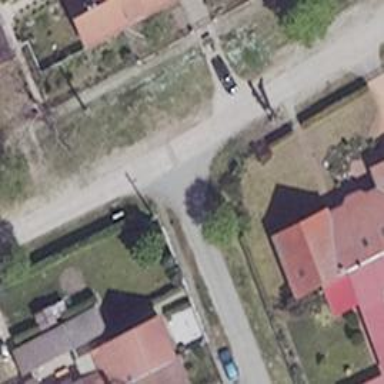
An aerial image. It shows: Residential road with concrete surface.